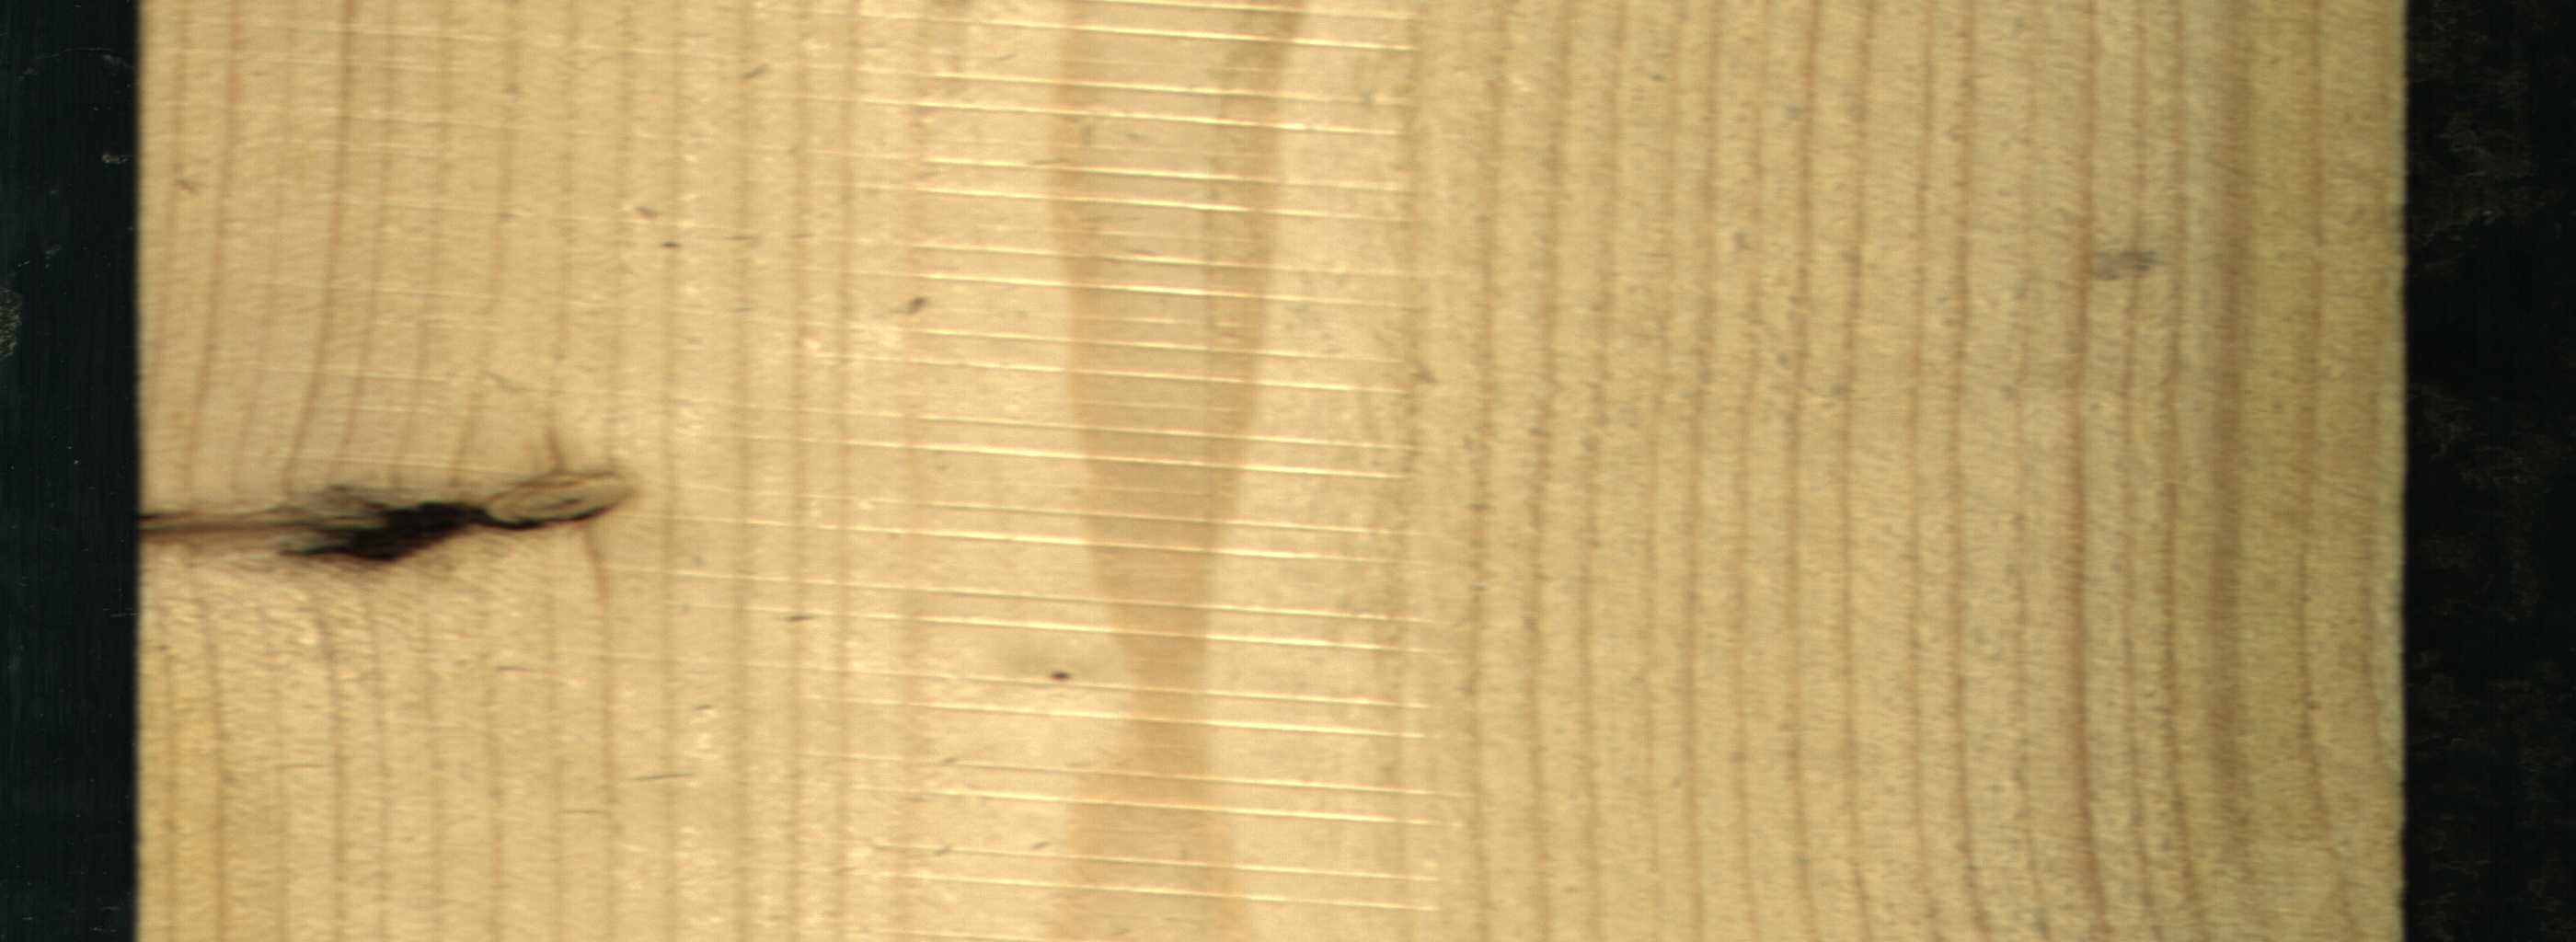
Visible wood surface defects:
Dead_Knot
Live_Knot